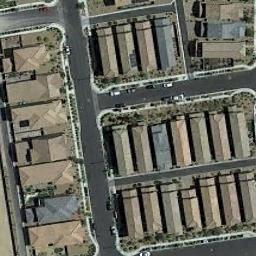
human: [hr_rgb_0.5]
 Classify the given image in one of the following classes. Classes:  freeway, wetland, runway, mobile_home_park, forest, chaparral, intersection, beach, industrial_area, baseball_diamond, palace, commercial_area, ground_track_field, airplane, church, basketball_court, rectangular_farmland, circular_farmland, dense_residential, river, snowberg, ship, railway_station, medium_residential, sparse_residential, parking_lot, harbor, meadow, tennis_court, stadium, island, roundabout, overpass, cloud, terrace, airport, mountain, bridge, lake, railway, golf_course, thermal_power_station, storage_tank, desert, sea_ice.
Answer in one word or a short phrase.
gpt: dense_residential